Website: home-depot
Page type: payment
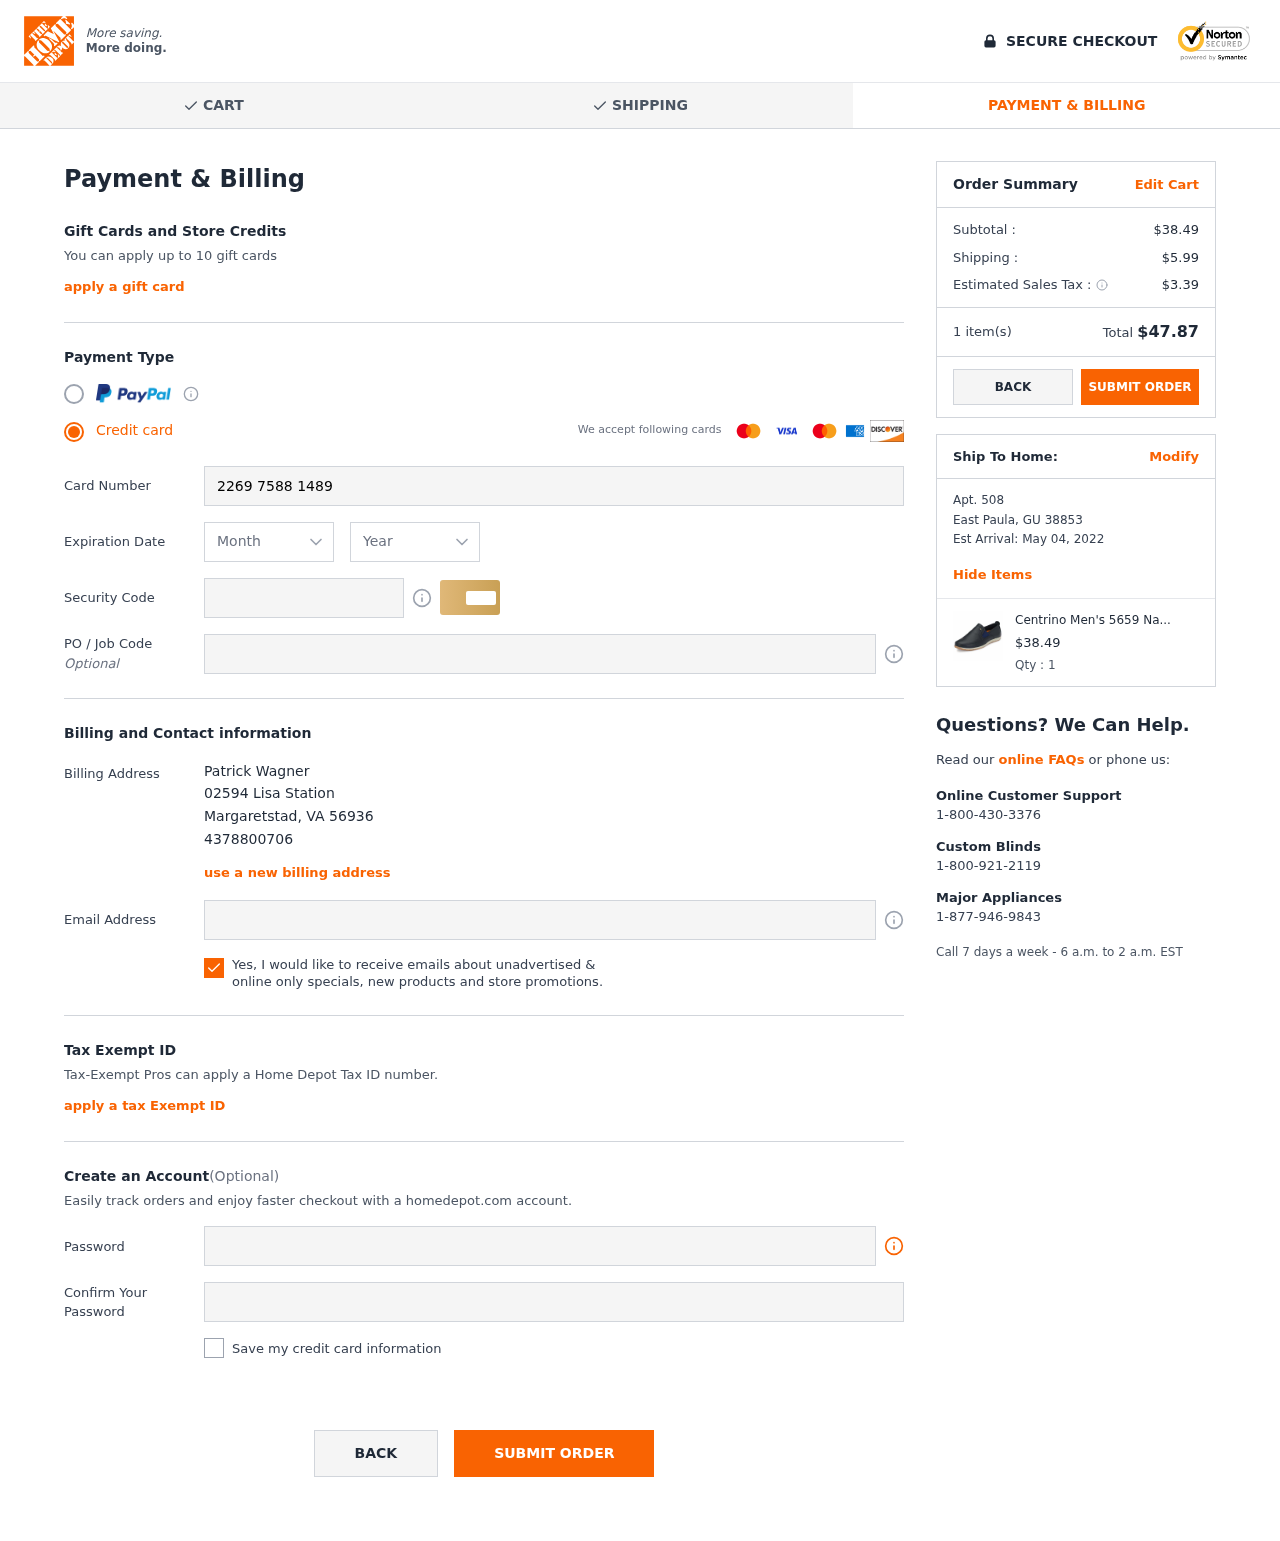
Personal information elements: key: PII_CARD_CVV
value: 194
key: PII_CARD_EXPIRY_MONTH
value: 12
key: PII_CARD_EXPIRY_YEAR
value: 26
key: PII_CARD_NUMBER
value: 2269 7588 1489 1284
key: PII_CITY
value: Margaretstad
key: PII_CITY2
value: East Paula
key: PII_EMAIL
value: pwagner@yahoo.com
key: PII_FULLNAME
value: Patrick Wagner
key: PII_PHONE
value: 4378800706
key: PII_POSTCODE
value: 56936
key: PII_POSTCODE2
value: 38853
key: PII_STATE_ABBR
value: VA
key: PII_STATE_ABBR2
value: GU
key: PII_STREET
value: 02594 Lisa Station
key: PII_STREET2
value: Apt. 508
Product elements: key: PRODUCT1_NAME
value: Centrino Men's 5659 Navy Loafers-10 UK (44 EU) (11 US) (5659-01)
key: PRODUCT1_PRICE
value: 38.49
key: PRODUCT1_QUANTITY
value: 1
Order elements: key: ORDER_SUBTOTAL
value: $38.49
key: ORDER_SHIPPING_COST
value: $5.99
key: ORDER_TAX
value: $3.39
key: ORDER_NUM_ITEMS
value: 1 item(s)
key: ORDER_TOTAL
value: $47.87
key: ORDER_DELIVERY_DATE
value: May 04, 2022